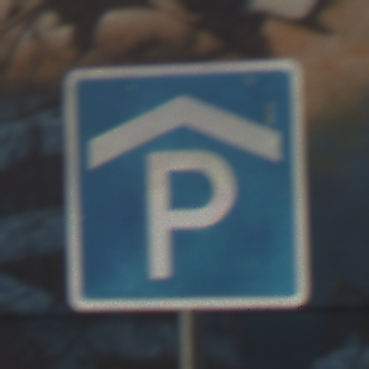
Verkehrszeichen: Parkhaus
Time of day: MorningAfternoon
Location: Outdoor (Urban)
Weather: PartlyCloudy
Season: NotSpecified
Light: Natural